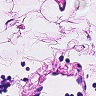
Metastatic tissue present: no